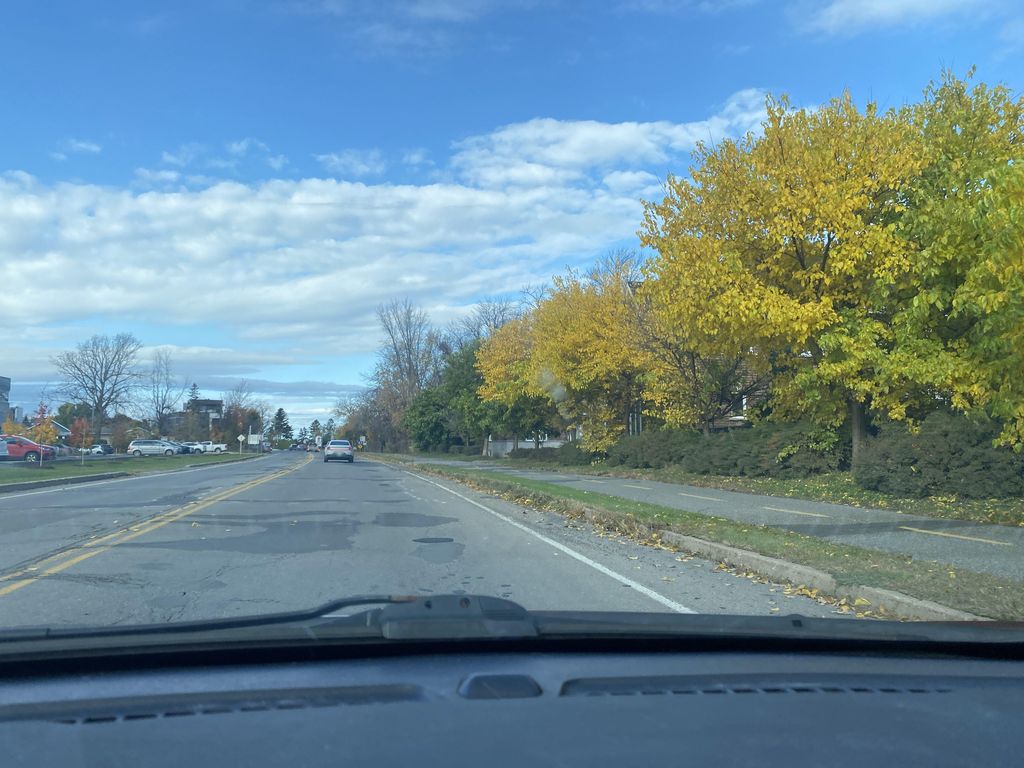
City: montreal